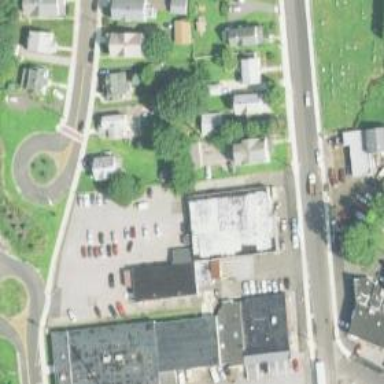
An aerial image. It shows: Clinic.